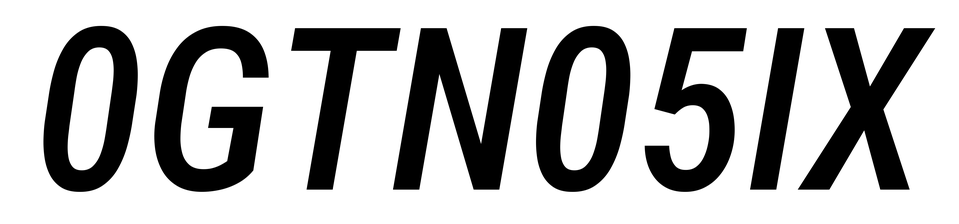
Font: Roboto-Italic_Condensed_Medium_Italic